Question: My Data Frame 'd'
'''
str(d)
'data.frame': 10821 obs. of 2 variables:
$ Actual : Factor w/ 10 levels "SA103","SA111",..: 6 6 6 6 9 9 6 9 6 6 ...
$ Planned: Factor w/ 17 levels "SA103","SA111",..: 1 6 6 6 1 9 6 9 6 6 ...
'''
I am plotting this using with following code
'''
ggplot(d, aes(x=Actual, y=Planned)) + geom_point()
'''

I want to show number of observations at each point to easily identify where the deviation is large between Planned & Actual levels. (Example: if it shows SA121 (planned) moved to SA103 (Actual) ~1000 times then it is a serious concern.
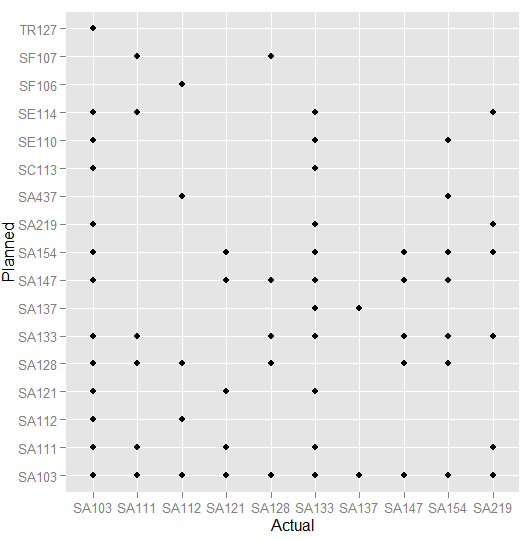
Answer: If you really need to see the number of obs at each point, you could create your own function to extract N, and then call that function in stat_summary within ggplot:
'''
library(ggplot2)
Actual <- sample( LETTERS[1:10], 5000, replace=TRUE, prob=c(rep(0.25, 10)))
Planned <- sample( LETTERS[1:17], 5000, replace=TRUE, prob=c(rep(0.25, 17) ))
d <-as.data.frame(cbind(Actual, Planned))
N <- function(x){
return(data.frame(y = mean(x), label = length(x)))
}
ggplot(d, aes(x=Actual, y=Planned)) +stat_summary(fun.data = N, geom = "text")
'''
<URL>
Alternatively, you can use geom_count() to size your points by the number of observations.
'''
ggplot(df, aes(x=Actual, y=Planned)) + geom_point() + geom_count()
'''
<URL>